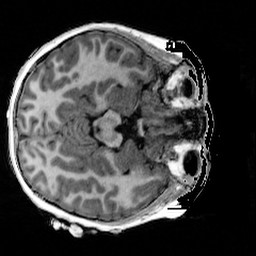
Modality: T1w
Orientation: axial
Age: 10
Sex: female
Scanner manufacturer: siemens
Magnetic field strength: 3 T
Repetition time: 4 s
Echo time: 0.00289 s